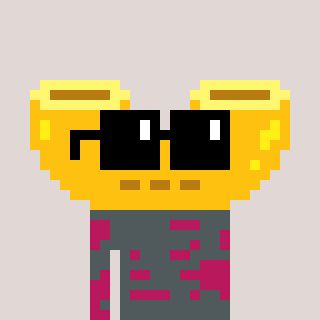
a pixel art character with square black sunglasses, a macaroni-shaped head and a darkpink-colored body on a warm background